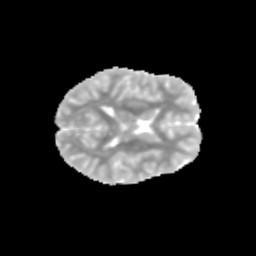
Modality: MD
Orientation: axial
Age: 11
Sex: female
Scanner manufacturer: siemens
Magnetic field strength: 3 T
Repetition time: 3.8 s
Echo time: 0.07 s